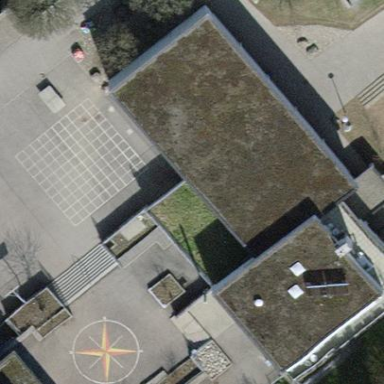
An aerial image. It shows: School building.